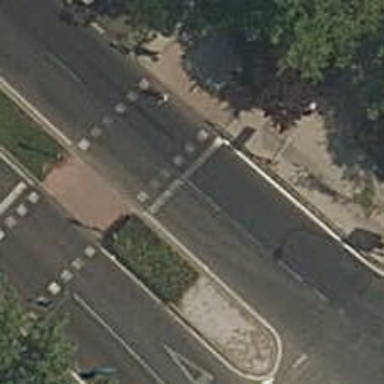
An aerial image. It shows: Blinking traffic signals at road intersection.